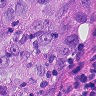
Metastatic tissue present: yes